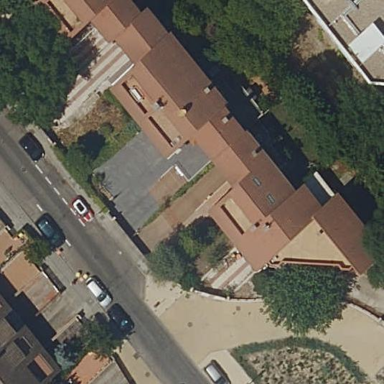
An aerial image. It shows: Terrace building.